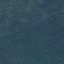
Land use / land cover class: Forest